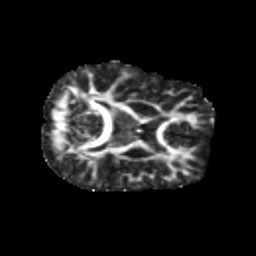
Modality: FA
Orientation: axial
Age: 12
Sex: male
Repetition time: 9.4 s
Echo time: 0.089 s